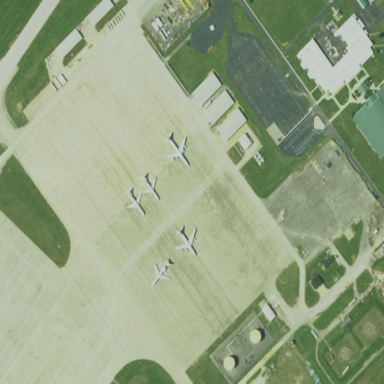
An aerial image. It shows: Apron at the airport.